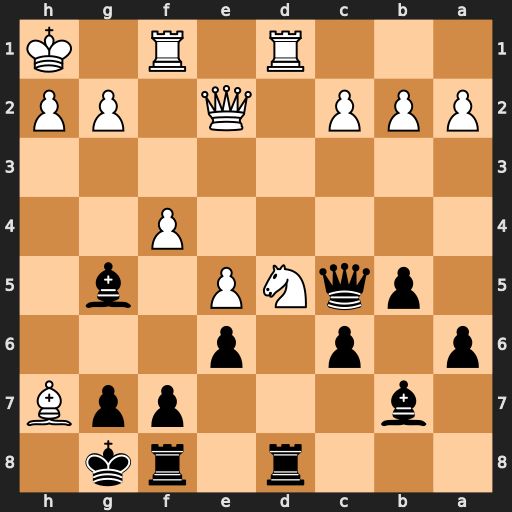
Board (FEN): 3r1rk1/1b3ppB/p1p1p3/1pqNP1b1/5P2/8/PPP1Q1PP/3R1R1K
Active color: b
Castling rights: -
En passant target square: -
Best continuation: Kxh7 fxg5 Rxd5